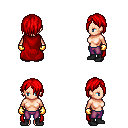
a pixel art fantasy rpg character, female body template, human, light skin, red cape, magenta pants, red bangs hairstyle, gold gloves, black shoes, four views (front, back, left, right), 2x2 character sprite sheet, small pixel art, hard edges, no anti-aliasing